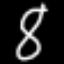
Label: hourglass